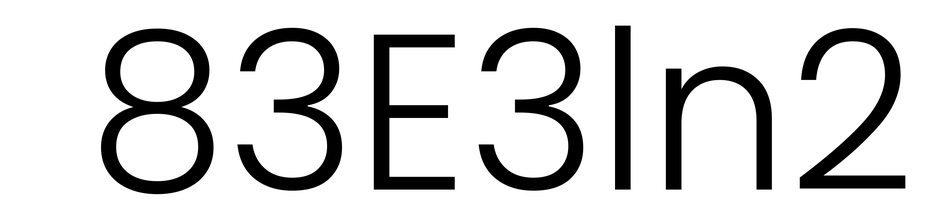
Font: Poppins-Light